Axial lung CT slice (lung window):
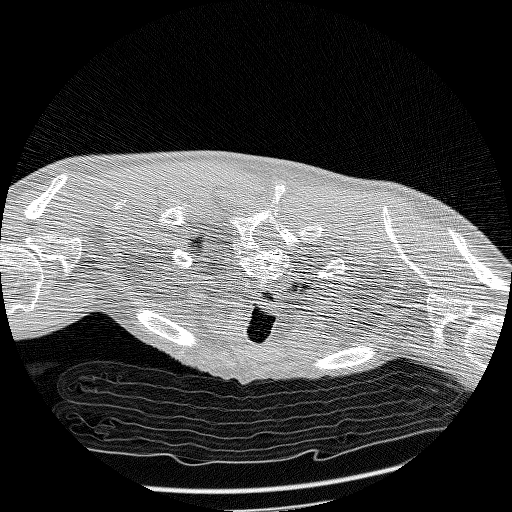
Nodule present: no